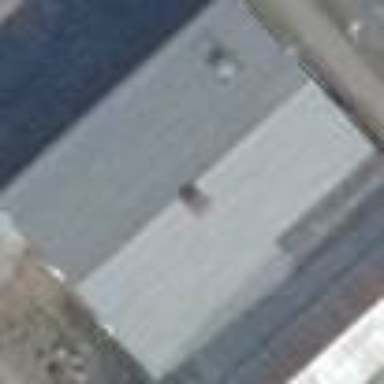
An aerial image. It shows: Building with gabled grey roof.